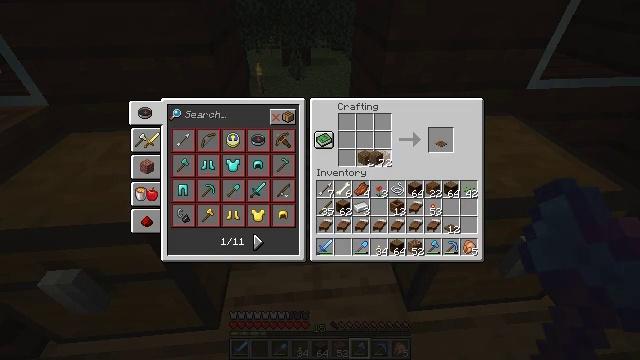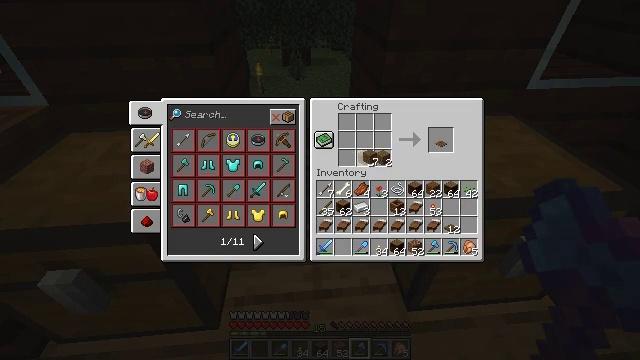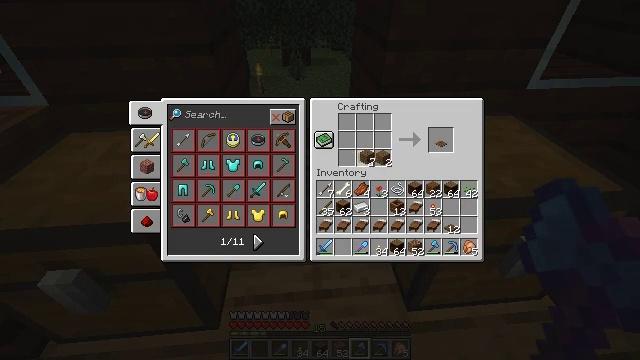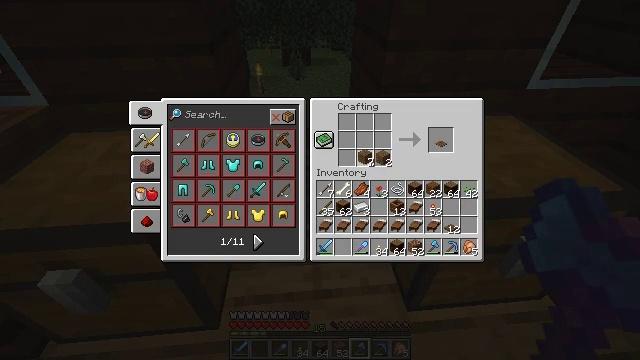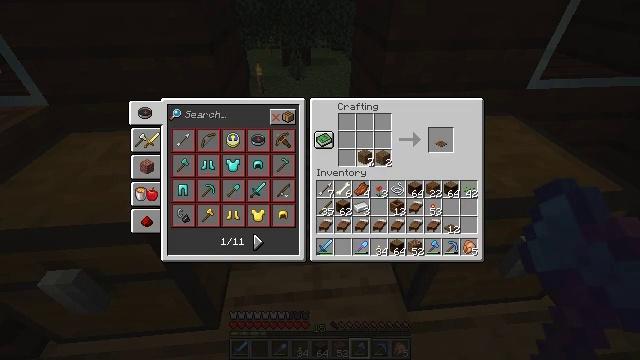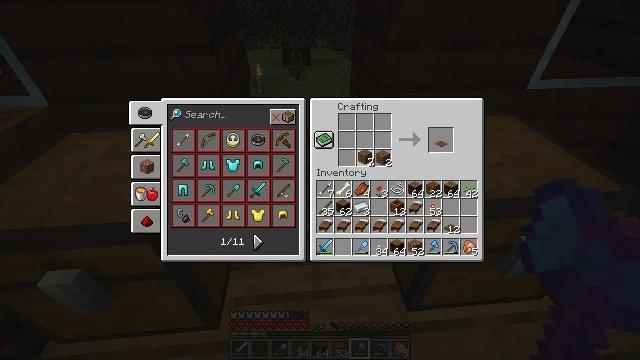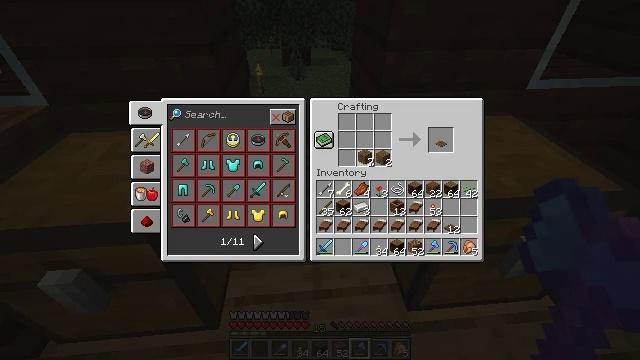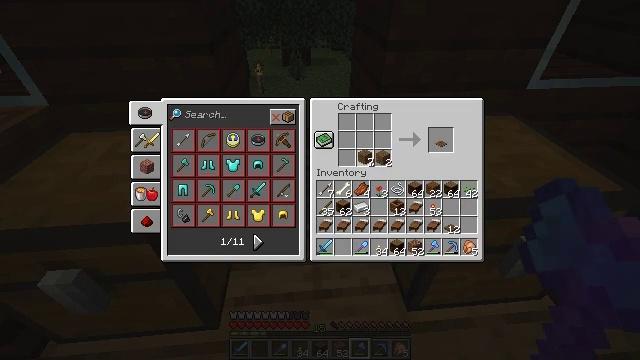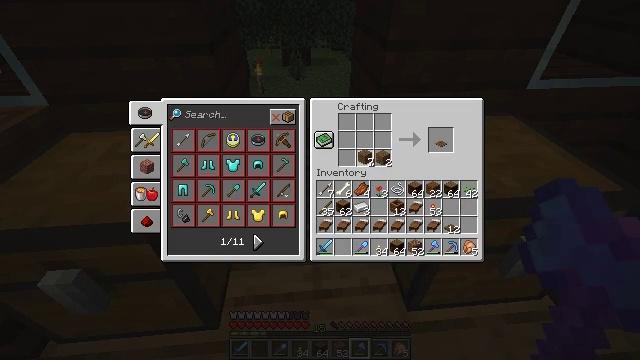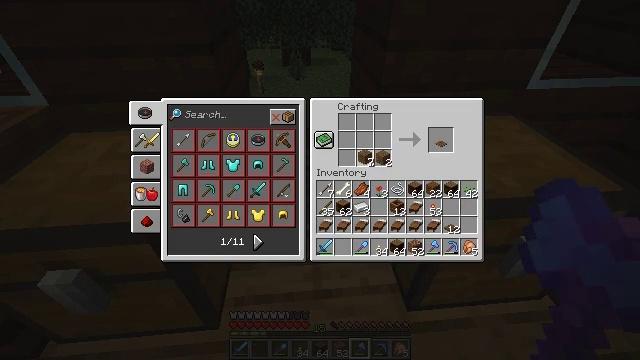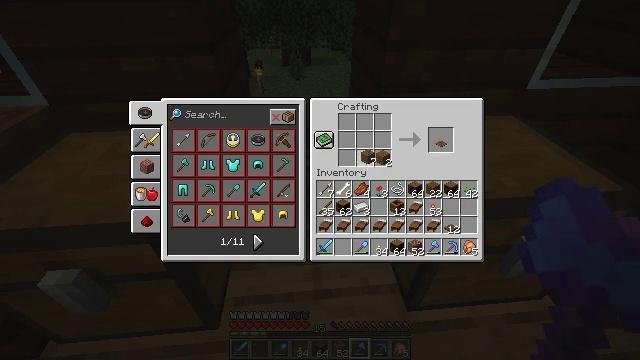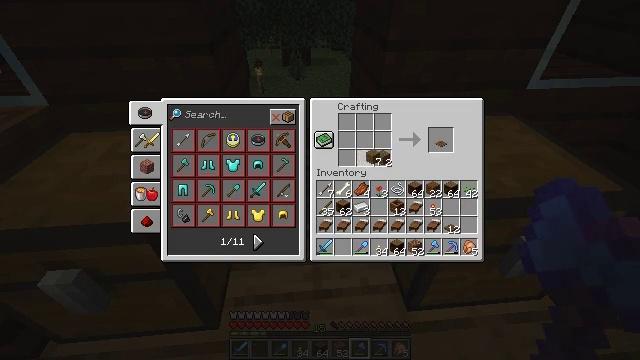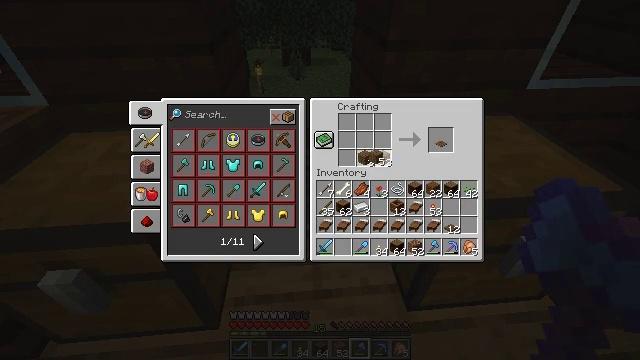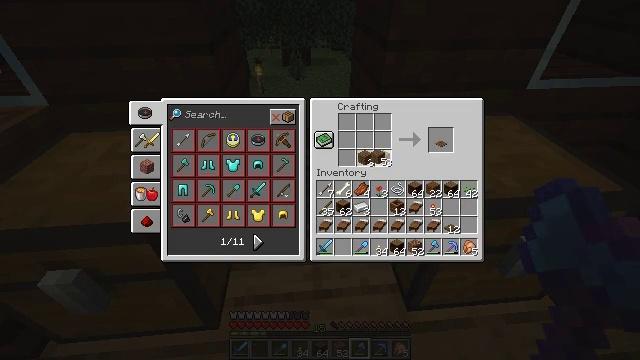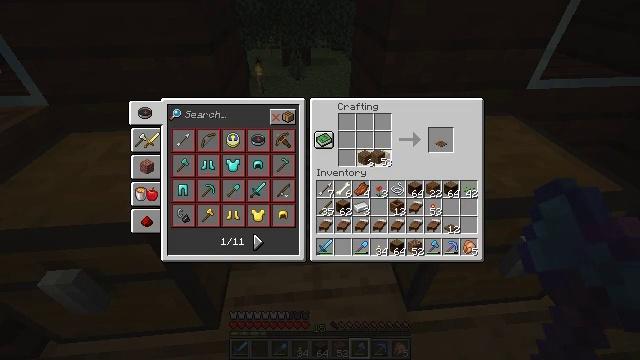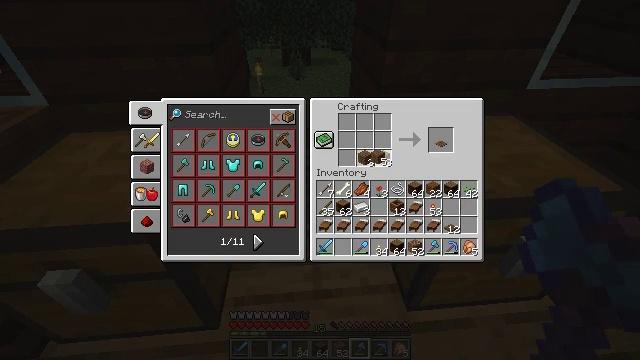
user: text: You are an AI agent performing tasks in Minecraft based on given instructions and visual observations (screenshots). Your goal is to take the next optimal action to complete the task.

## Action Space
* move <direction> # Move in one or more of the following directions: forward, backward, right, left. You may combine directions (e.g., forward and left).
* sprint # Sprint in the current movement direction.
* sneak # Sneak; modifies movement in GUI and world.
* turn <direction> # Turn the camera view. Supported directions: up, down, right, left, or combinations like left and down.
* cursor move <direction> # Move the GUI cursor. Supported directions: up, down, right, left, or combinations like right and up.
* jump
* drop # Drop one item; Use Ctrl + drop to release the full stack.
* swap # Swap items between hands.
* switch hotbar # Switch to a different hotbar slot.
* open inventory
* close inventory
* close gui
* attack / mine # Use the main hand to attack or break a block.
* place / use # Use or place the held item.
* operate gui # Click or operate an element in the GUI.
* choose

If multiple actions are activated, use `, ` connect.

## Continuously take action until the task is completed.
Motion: motion action
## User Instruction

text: Interact with the crafting table to create a spruce pressure plate.
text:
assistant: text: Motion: no_op
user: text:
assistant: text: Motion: no_op
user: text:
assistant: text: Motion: no_op
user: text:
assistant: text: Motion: no_op
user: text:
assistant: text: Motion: no_op
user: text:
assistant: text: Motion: no_op
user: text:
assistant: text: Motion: no_op
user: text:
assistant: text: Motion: choose
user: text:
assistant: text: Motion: choose
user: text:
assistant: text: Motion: choose
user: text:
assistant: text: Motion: choose
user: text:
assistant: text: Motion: choose
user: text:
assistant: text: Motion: choose
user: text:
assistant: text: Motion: choose
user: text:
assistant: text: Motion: choose
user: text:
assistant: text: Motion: choose
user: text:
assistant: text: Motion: choose
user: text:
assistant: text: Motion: no_op
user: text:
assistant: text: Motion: no_op
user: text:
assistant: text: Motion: no_op
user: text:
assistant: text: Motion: no_op
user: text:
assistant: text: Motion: no_op
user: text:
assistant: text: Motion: no_op
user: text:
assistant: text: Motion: no_op
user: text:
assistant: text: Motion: no_op
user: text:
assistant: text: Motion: no_op
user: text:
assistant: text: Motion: no_op
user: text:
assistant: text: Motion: no_op
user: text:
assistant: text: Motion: choose
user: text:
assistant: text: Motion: choose